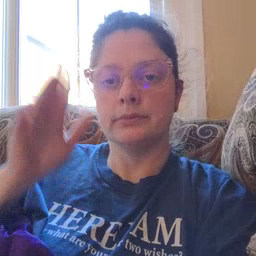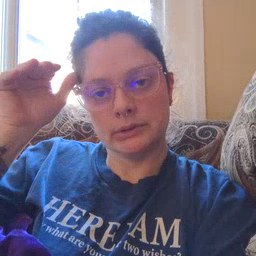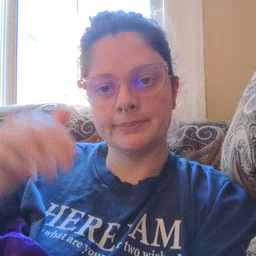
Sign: donkey